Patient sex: M
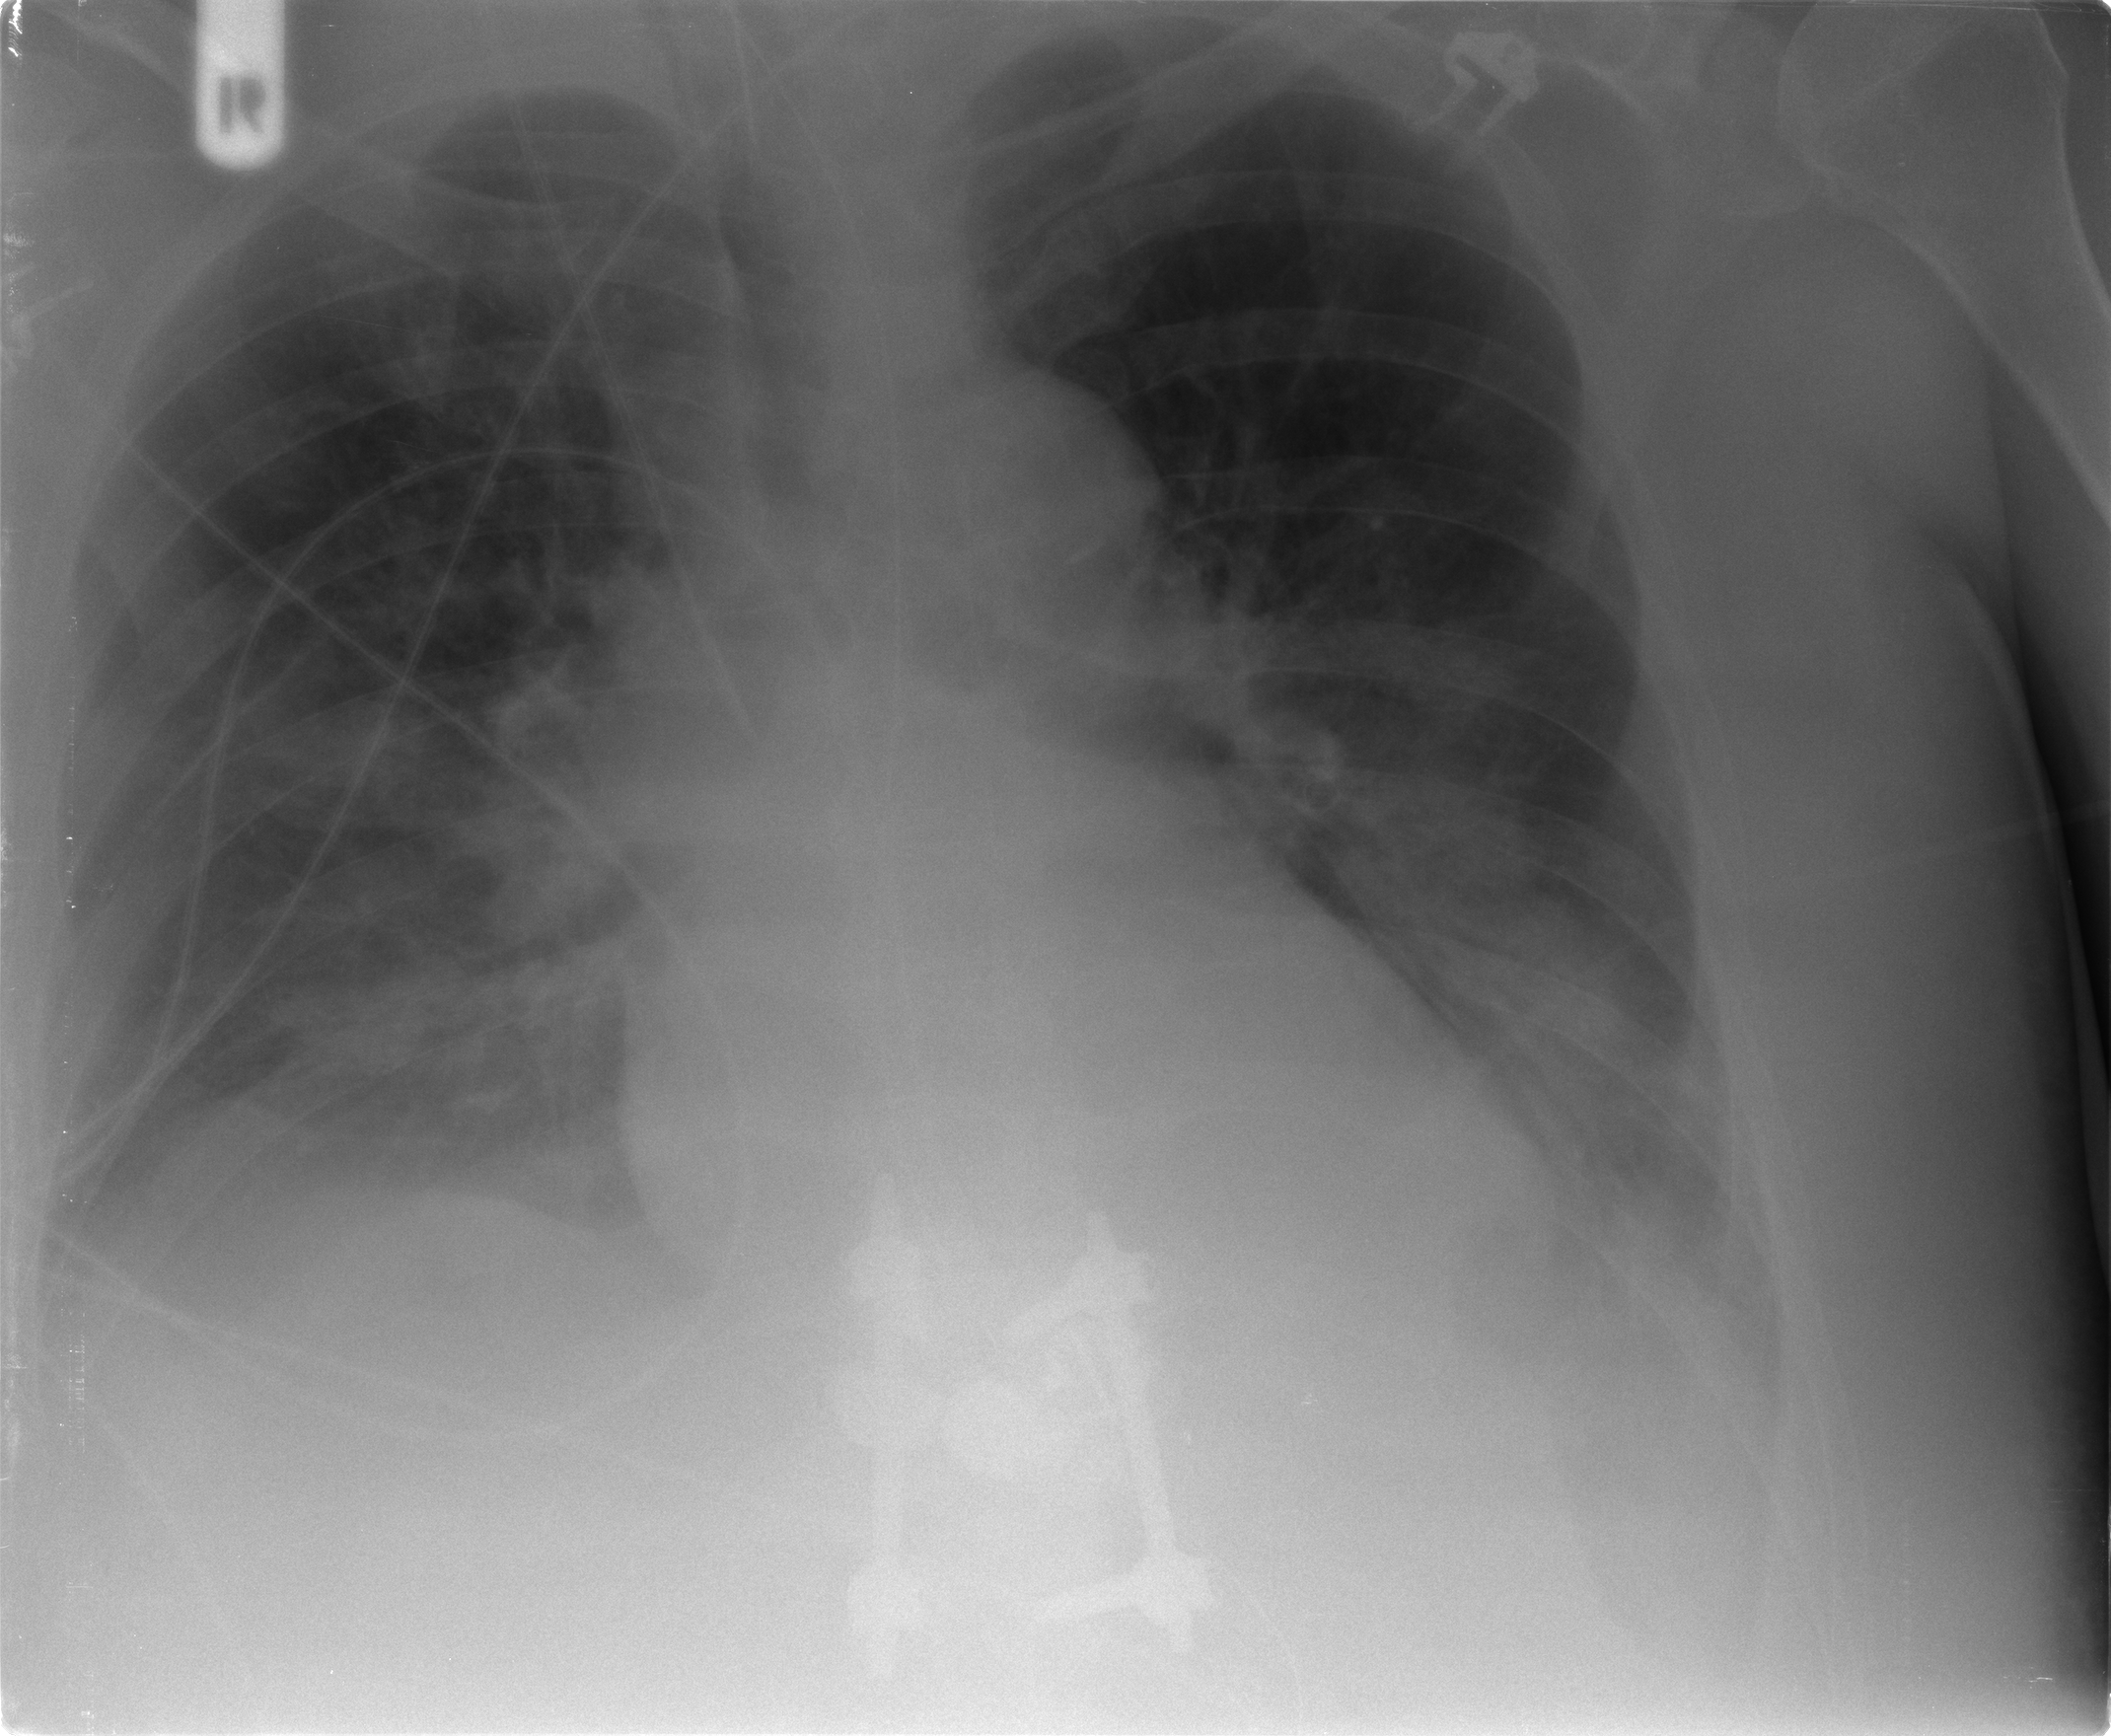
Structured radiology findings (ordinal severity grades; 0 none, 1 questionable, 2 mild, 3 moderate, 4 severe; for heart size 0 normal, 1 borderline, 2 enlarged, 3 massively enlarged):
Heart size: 0
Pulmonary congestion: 0
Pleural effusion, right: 2
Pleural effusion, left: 2
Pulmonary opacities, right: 2
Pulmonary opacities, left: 2
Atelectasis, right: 2
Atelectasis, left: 2